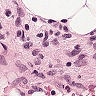
Metastatic tissue present: no